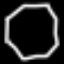
Label: octagon